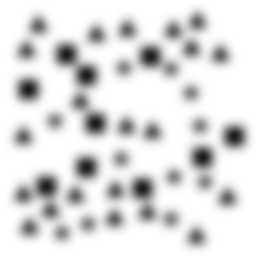
Squares: 10
Triangles: 21
Stars: 11
Total shapes: 42